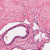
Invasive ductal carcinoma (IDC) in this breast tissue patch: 0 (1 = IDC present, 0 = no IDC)